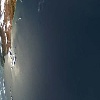
Label: water